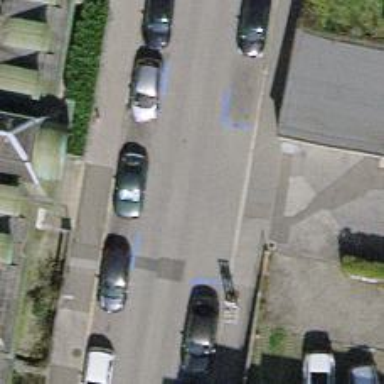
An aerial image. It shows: Asphalt road in living street with sidewalks on both sides.